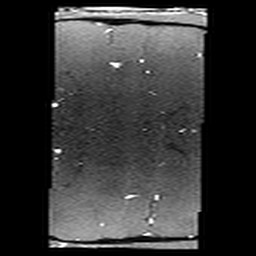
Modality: angio
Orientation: coronal
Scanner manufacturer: philips
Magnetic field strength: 7 T
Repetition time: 0.024 s
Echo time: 0.00384 s